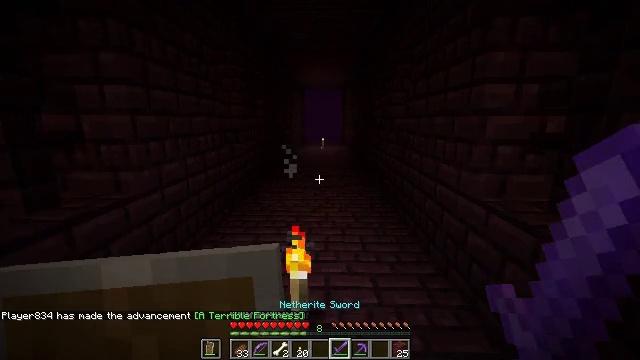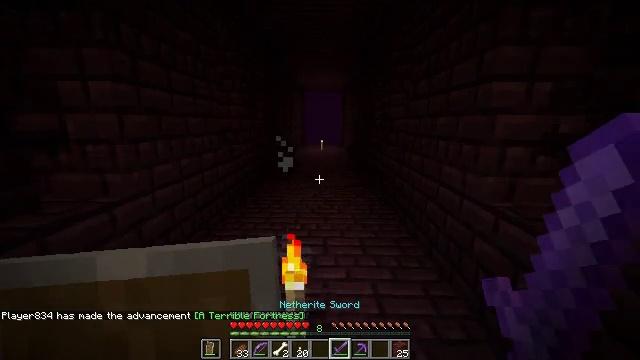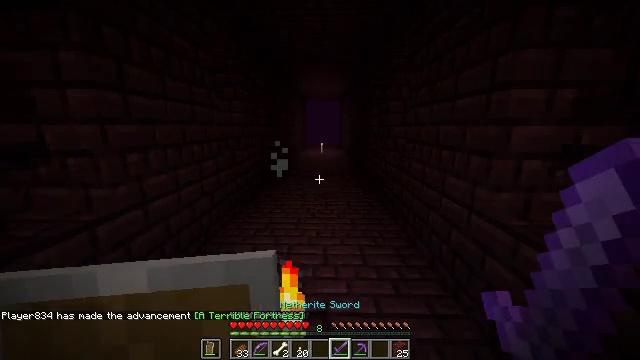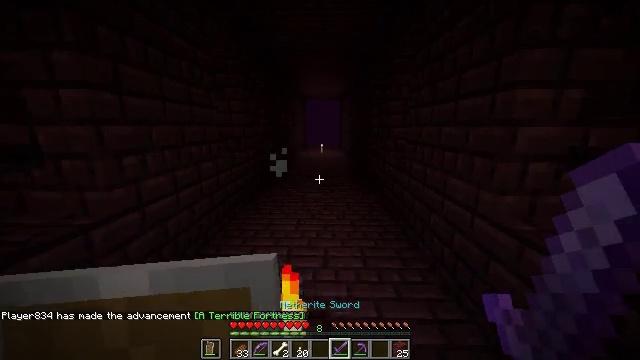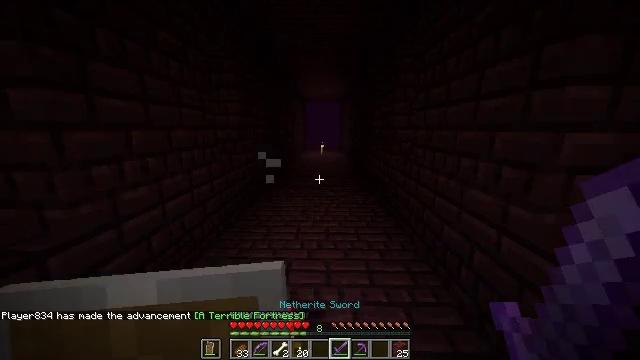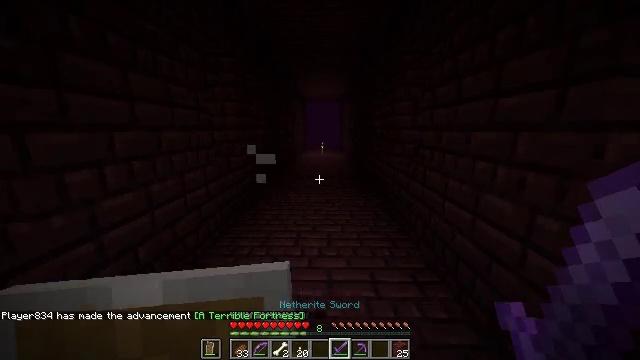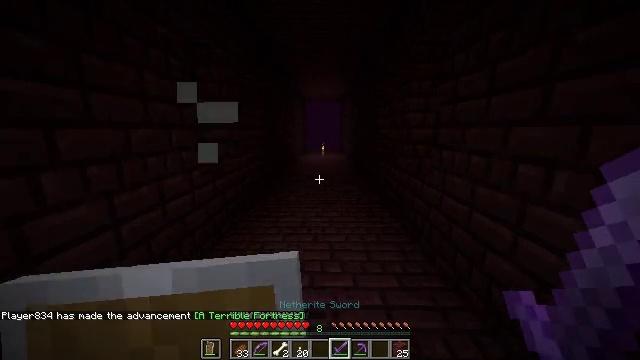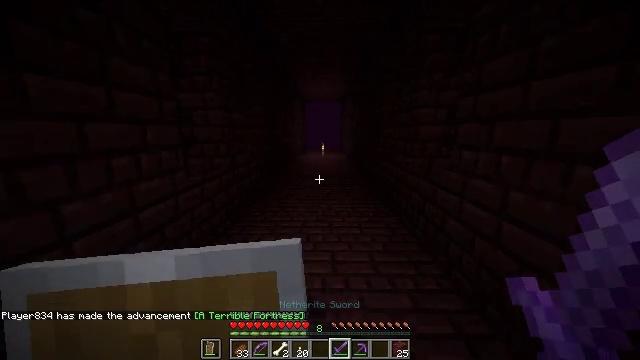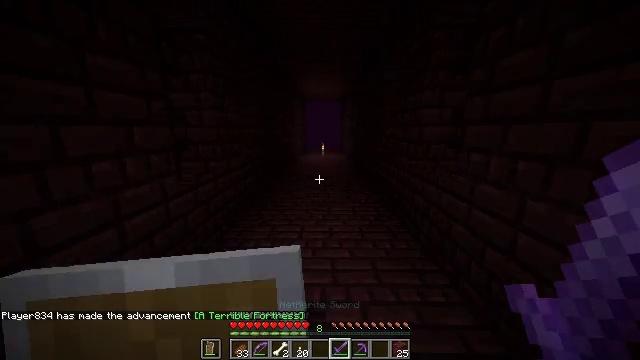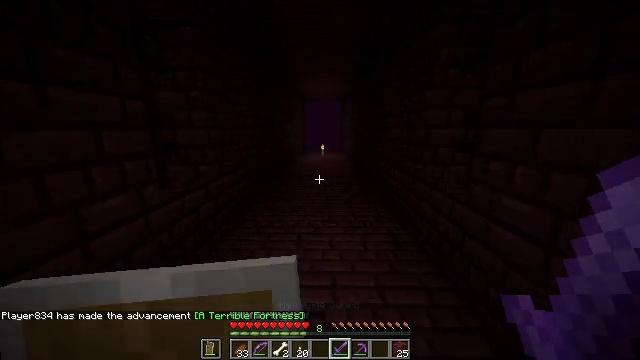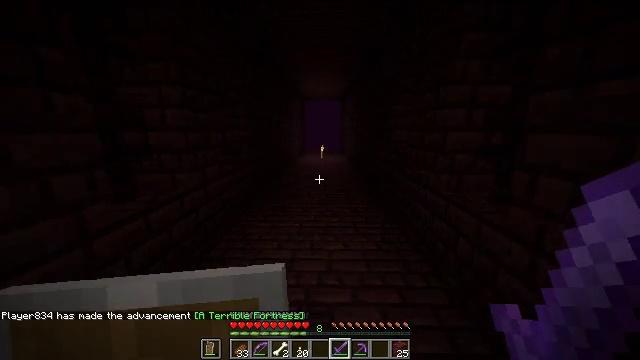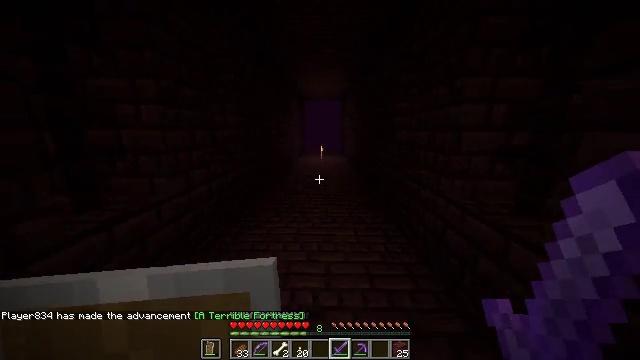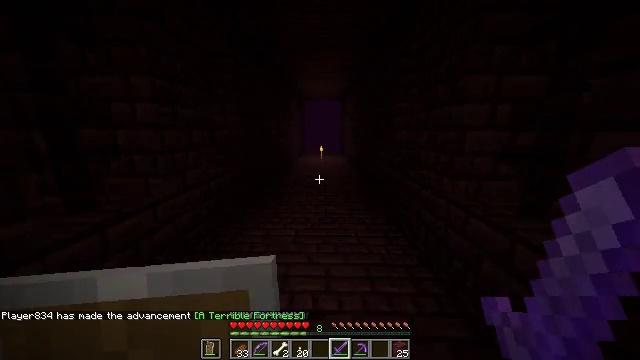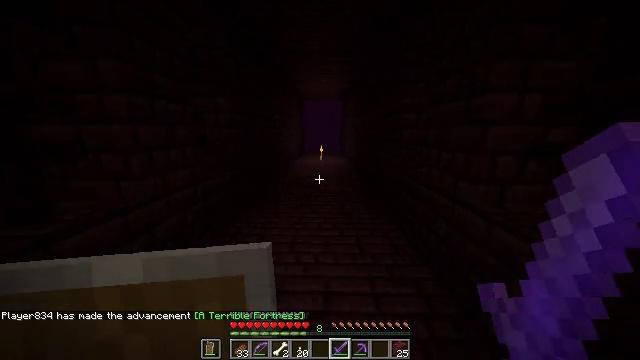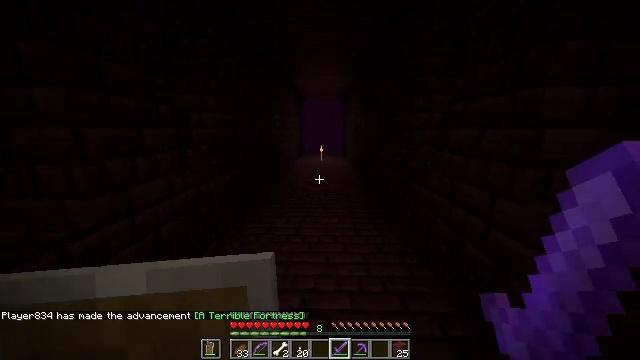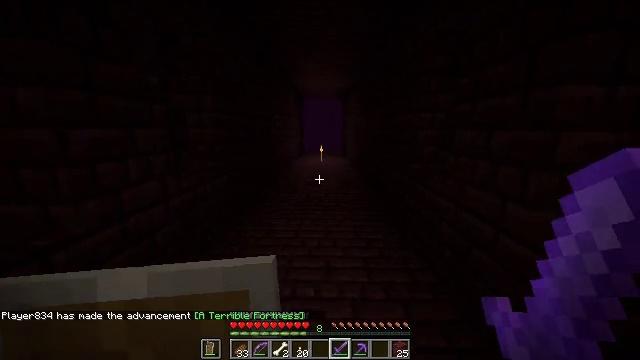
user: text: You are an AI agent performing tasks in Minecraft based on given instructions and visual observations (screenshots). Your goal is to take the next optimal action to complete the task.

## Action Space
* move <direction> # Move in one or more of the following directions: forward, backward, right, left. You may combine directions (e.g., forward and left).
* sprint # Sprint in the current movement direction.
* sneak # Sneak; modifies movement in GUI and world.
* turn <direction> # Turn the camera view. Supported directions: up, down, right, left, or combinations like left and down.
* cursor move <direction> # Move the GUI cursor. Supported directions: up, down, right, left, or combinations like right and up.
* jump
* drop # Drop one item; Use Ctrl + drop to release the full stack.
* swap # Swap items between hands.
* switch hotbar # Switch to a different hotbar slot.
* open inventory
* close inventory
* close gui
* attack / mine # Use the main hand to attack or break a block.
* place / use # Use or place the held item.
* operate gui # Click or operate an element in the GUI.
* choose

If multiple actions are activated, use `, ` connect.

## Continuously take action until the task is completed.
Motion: motion action
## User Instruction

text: Attack the nether bricks to collect them.
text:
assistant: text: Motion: move forward
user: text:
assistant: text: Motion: move forward
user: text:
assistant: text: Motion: move forward
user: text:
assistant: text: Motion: move forward
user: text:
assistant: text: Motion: move forward
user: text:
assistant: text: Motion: move forward
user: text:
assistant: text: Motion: move forward
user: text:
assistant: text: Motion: move forward
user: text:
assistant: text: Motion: move forward
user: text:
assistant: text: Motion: move forward
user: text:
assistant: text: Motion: move forward
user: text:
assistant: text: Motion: move forward
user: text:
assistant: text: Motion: move forward
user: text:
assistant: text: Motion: move forward
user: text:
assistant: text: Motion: move forward
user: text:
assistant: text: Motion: move forward
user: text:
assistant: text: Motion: move forward
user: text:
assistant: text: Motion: move forward
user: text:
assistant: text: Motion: move forward
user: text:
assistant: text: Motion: move forward
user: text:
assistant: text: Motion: move forward
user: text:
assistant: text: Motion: move forward
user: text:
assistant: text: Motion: move forward
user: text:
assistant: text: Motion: move forward
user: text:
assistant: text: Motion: move forward
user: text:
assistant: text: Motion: move forward
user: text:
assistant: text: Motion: move forward
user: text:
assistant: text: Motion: move forward
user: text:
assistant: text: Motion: move forward, jump
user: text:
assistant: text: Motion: move forward, jump